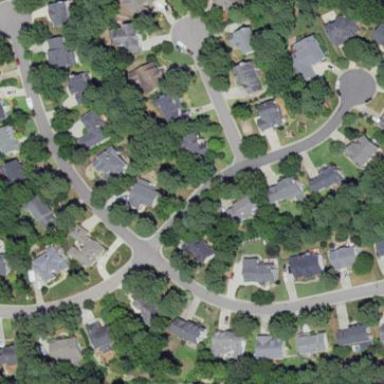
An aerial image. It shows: Residential area within neighborhood.